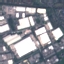
Land use / land cover class: Industrial